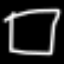
Label: square